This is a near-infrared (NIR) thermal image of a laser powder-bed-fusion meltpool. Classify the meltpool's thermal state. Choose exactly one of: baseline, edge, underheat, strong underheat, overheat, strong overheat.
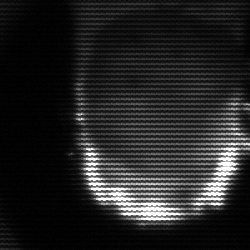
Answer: baseline